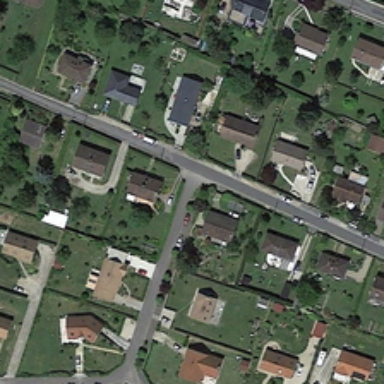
Many buildings and many green trees are in a medium residential area .